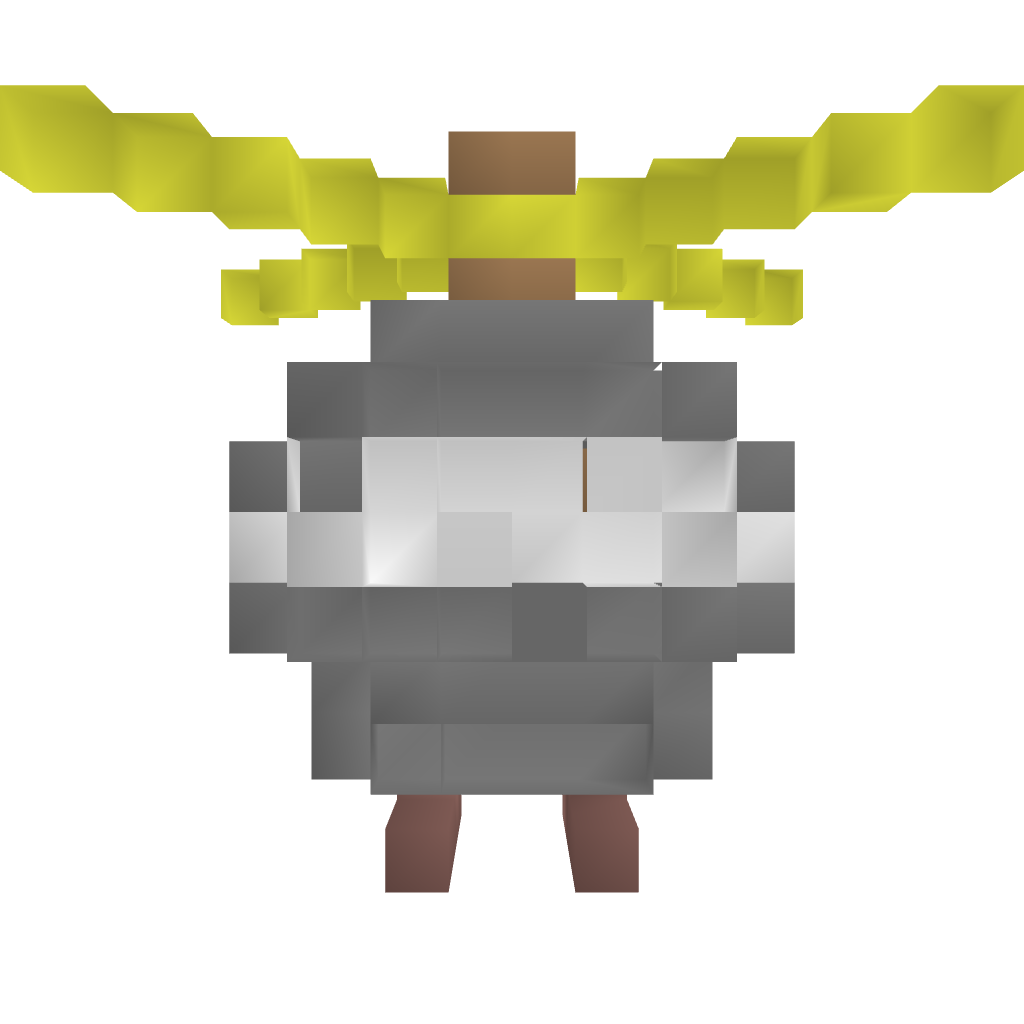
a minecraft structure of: Helicopter good quality